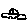
Label: car